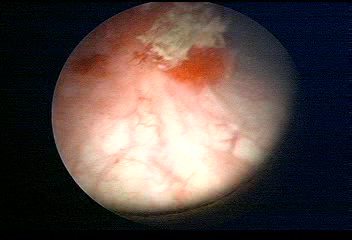
Modality: WLC
Class: Malignant
Subclass: HighGradePapillary
Lesion: L1
Stage: T1
Morphology: Papillary
Bladder cancer association: Yes
Annotated structures: Tumor